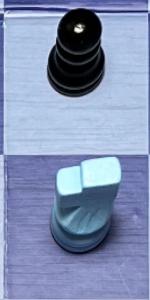
Label: Knight_White